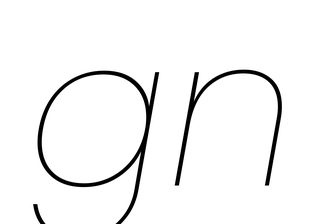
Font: Poppins-ThinItalic